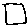
Label: square